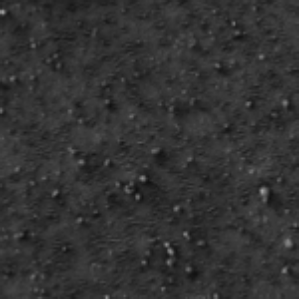
Label: frost